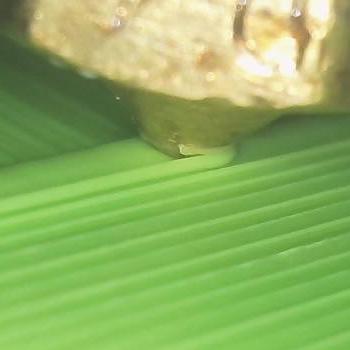
Flow rate: 212%